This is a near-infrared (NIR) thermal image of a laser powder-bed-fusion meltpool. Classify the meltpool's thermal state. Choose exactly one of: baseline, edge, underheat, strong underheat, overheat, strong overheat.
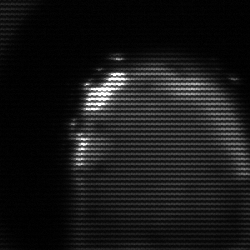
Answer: edge